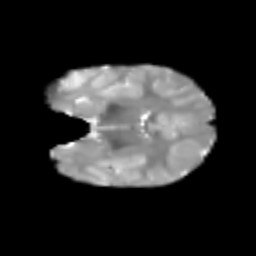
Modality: T2w
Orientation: coronal
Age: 7
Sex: male
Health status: healthy